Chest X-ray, AP view. Patient: 49 years old, sex M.
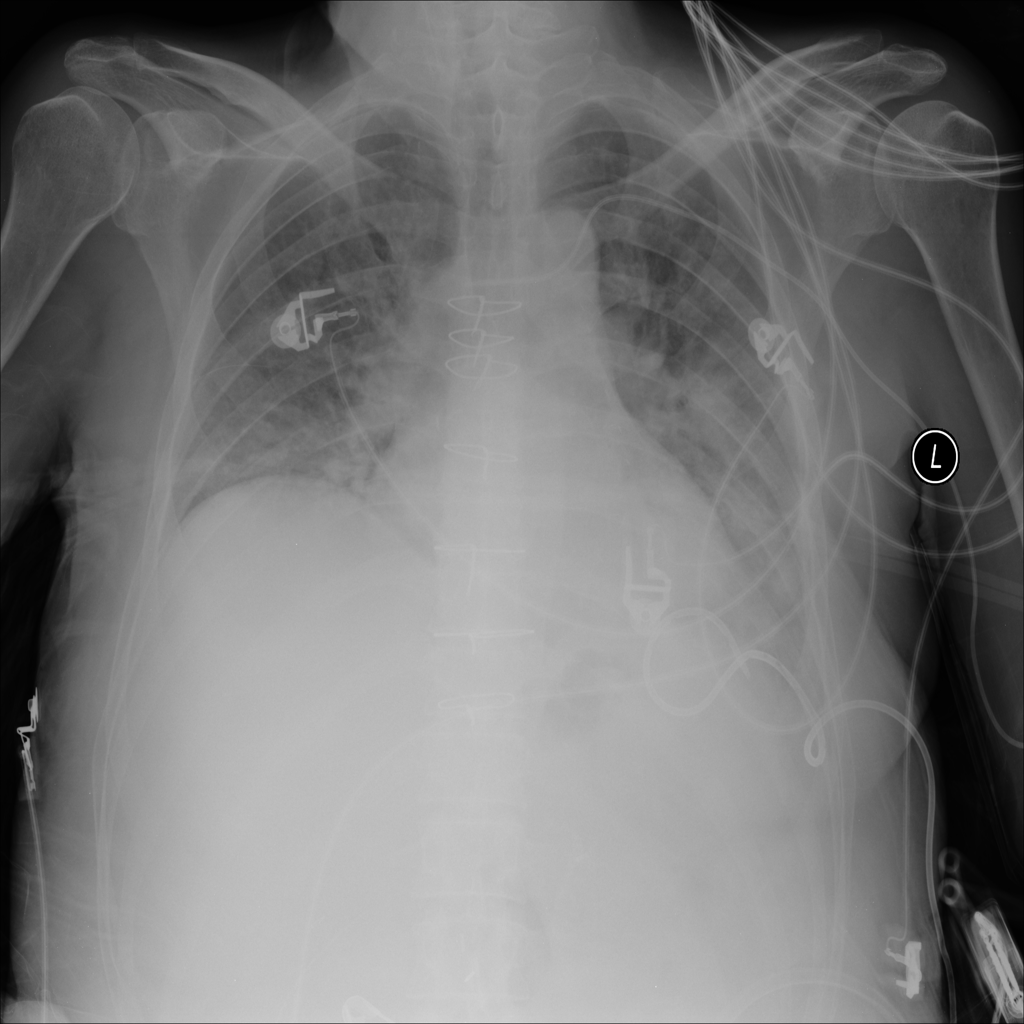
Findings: Infiltration